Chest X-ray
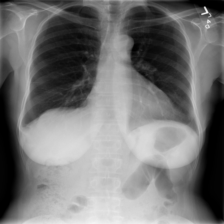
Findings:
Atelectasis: negative
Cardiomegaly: negative
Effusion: positive
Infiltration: negative
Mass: negative
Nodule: negative
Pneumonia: negative
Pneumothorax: negative
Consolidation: negative
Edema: negative
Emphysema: negative
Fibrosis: negative
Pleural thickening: negative
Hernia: negative